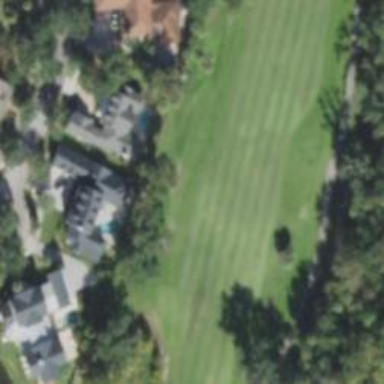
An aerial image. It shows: View of golf hole.